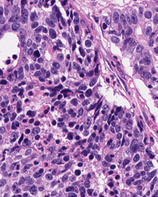
Tumor epithelial tissue: yes
Tumor-associated stroma tissue: yes
Normal tissue: no